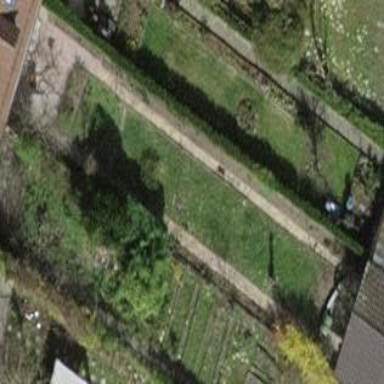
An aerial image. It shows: Garden enclosed by fence.